Question: In my flutter app, screen A has no AppBar.
So I call 'SystemChrome.setSystemUIOverlayStyle(SystemUiOverlayStyle.dark)' in build.
After another screen B which has an AppBar was pushed and then popped,
screen A has light status bar.
I'd like the system UI to return to the original setting when the screen is popped.

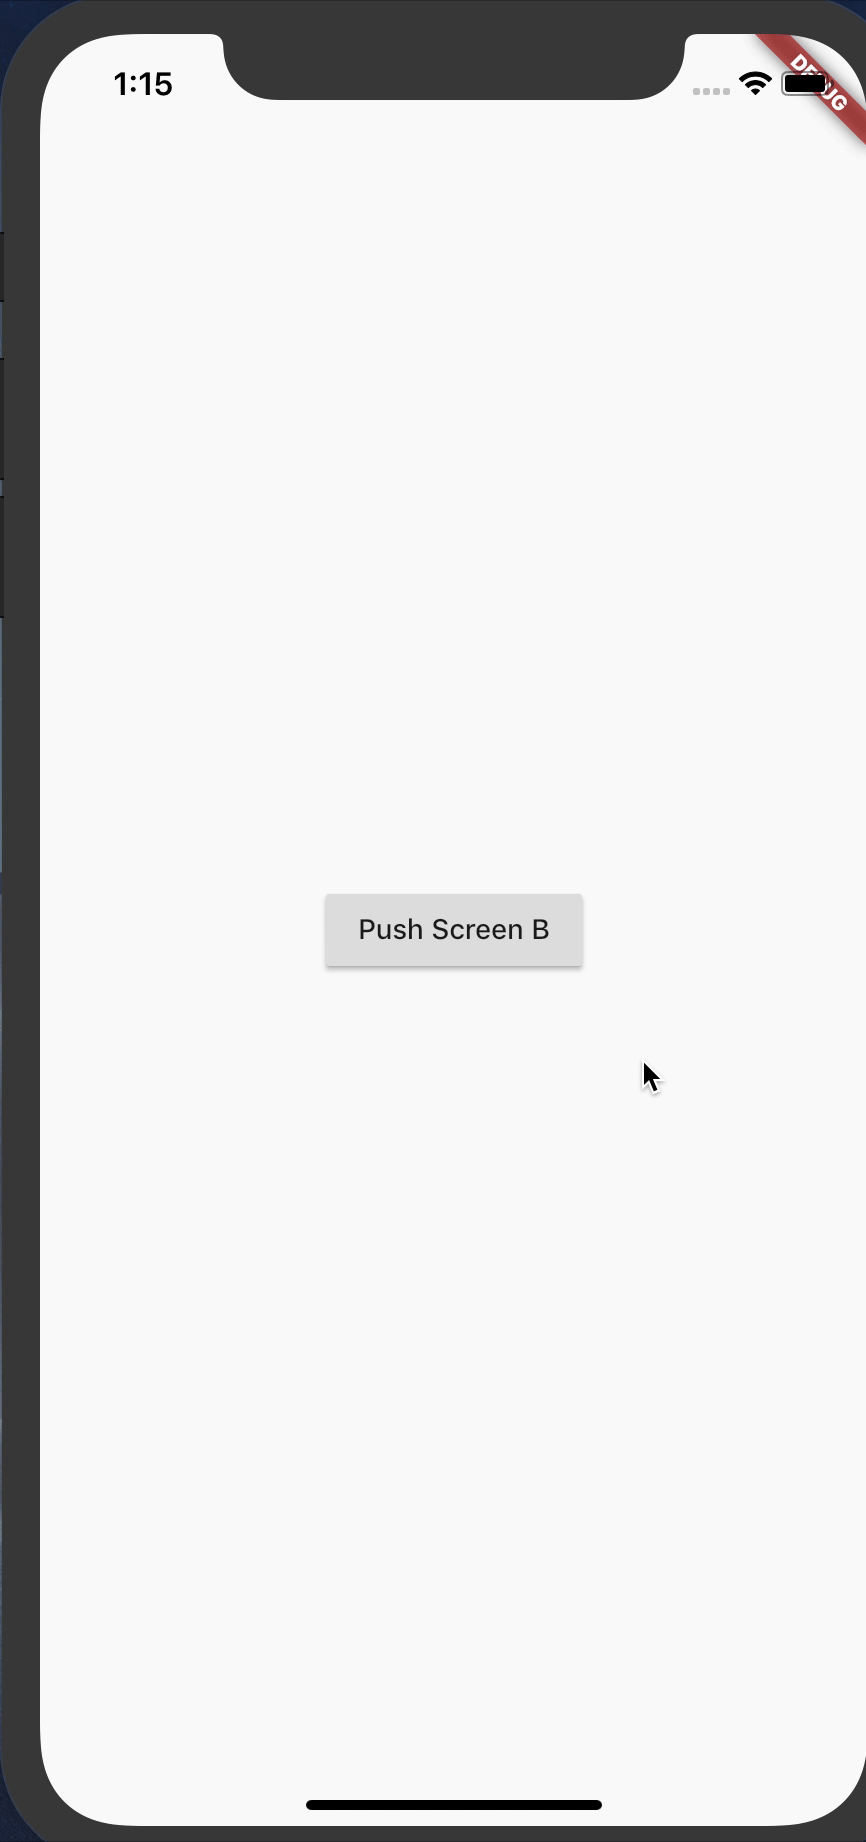
Answer: The reason behind this is the fact that your new screen will have its own lifecycle and thus, might use another color for the status bar.
You can call 'SystemChrome.setSystemUIOverlayStyle(SystemUiOverlayStyle.dark)' in your 'initState' method but that won't trigger after a stacked screen is popped. There are two problems here, you can, however, call that back again after returning from a screen 'pop()'. Simple enough right? Almost there.
When you press the back button on the 'AppBar' widget, will return immediately from your 'Navigator.of(context).push(someroute)', even if the navigation animation is still being rendered from the stacked screen.
To handle this, you can add a little "tweak" that will set the status bar color again after 500 milseconds, that should be enough for the animation to fully complete. So, you'll want something more or less like this:
'''
class HomeScreen extends StatefulWidget {
_HomeScreenState createState() => _HomeScreenState();
}
class _HomeScreenState extends State<HomeScreen> {
@override
void initState() {
_updateAppbar();
super.initState();
}
void _updateAppbar() {
SystemChrome.setSystemUIOverlayStyle(SystemUiOverlayStyle.dark);
}
@override
Widget build(BuildContext context) {
return Container(
child: RaisedButton(
child: Text('Navigate to second screen'),
onPressed: () => Navigator.of(context)
.push(MaterialPageRoute(builder: (BuildContext context) => SecondScreen()))
.whenComplete(() => Future.delayed(Duration(milliseconds: 500)).then((_) => _updateAppbar()))));
}
}
class SecondScreen extends StatelessWidget {
@override
Widget build(BuildContext context) {
return Scaffold(
appBar: AppBar(),
);
}
}
'''
Although this works, I'm still curious to know if someone knows a better way to handle this though and keep a status bar color binding to each screen.